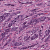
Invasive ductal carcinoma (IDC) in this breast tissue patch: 1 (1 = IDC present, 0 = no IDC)